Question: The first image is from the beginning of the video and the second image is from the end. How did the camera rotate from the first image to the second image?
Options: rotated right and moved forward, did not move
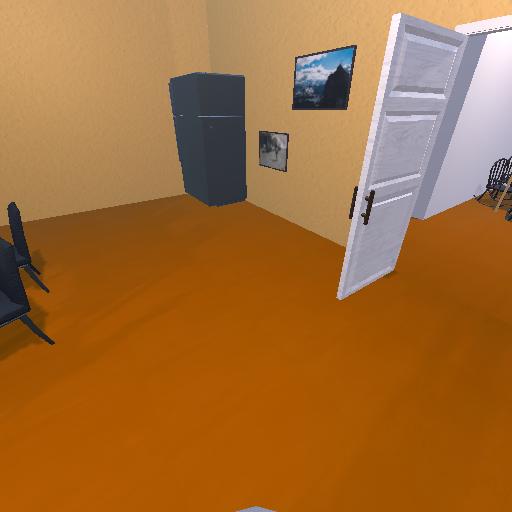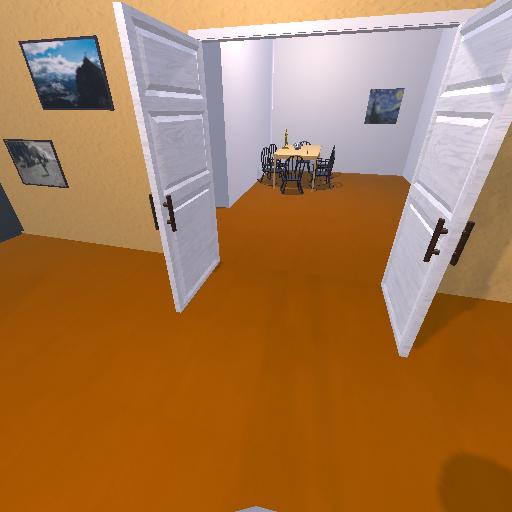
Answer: rotated right and moved forward